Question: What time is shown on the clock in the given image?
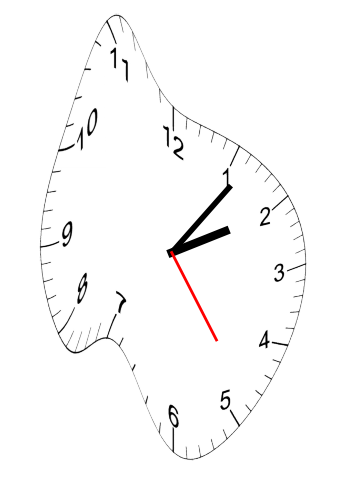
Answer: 02:06:24